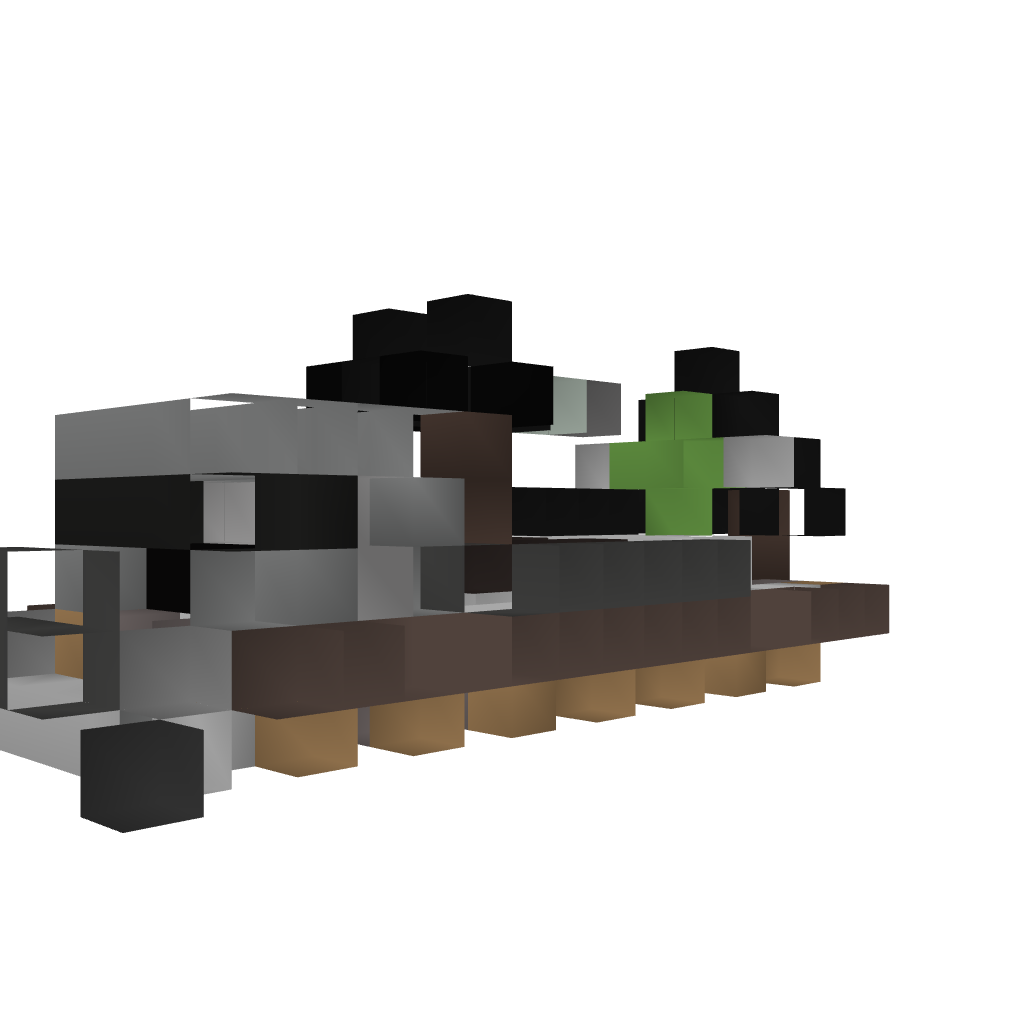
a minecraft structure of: Fk. Pz. Pfeil